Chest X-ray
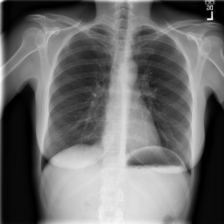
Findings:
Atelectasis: negative
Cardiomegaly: negative
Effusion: negative
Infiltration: negative
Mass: negative
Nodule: negative
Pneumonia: negative
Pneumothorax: negative
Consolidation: negative
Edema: negative
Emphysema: negative
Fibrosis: negative
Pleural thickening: negative
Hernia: negative